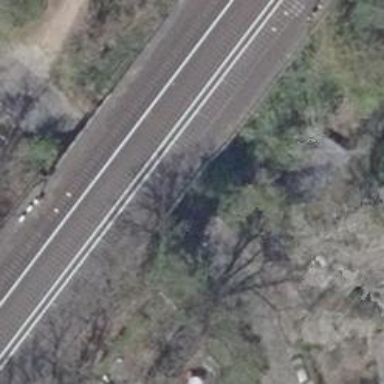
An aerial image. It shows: Bridge for light rail electrified at the bottom.